Field crop: maize
Growth stage: 1
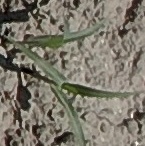
Species: sorghum